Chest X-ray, AP view. Patient: 43 years old, sex F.
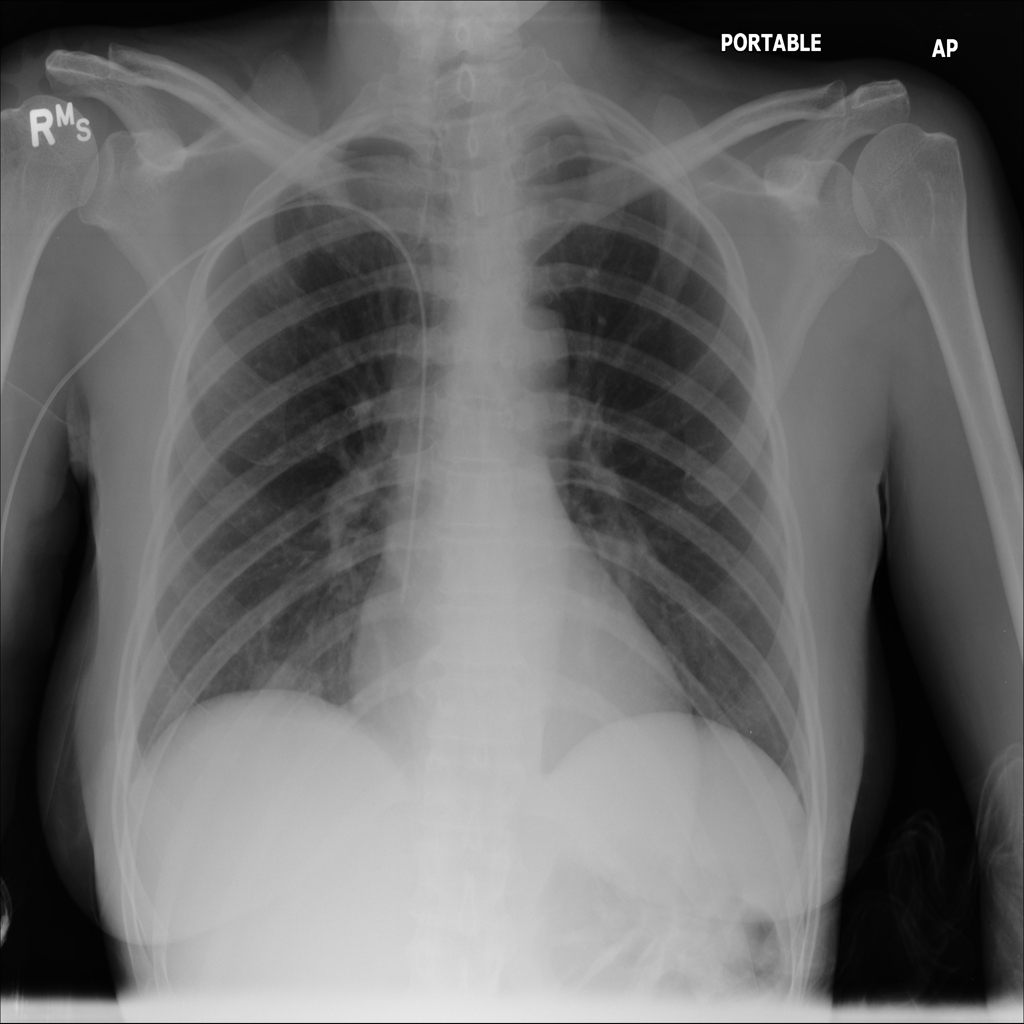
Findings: No Finding